Question: Please have a look at the following code
'''
#pragma once
using namespace System::ComponentModel;
using namespace System::Collections;
using namespace System::Windows::Forms;
using namespace System::Data;
using namespace System::Threading;
/// <summary>
/// Summary for NotifyAlarm
/// </summary>
public ref class NotifyAlarm : public System::Windows::Forms::Form
{
int count;
public:
NotifyAlarm(void)
{
InitializeComponent();
//
//TODO: Add the constructor code here
//
count = 10;
}
protected:
/// <summary>
/// Clean up any resources being used.
/// </summary>
~NotifyAlarm()
{
if (components)
{
delete components;
}
}
private: System::Windows::Forms::Label^ label1;
protected:
private: System::Windows::Forms::Label^ secondsLabel;
private: System::Windows::Forms::Label^ label2;
private: System::Windows::Forms::Button^ sendNowBtn;
private: System::Windows::Forms::Button^ cancelBtn;
private: System::Windows::Forms::Timer^ timer1;
private: System::ComponentModel::IContainer^ components;
private:
/// <summary>
/// Required designer variable.
/// </summary>
#pragma region Windows Form Designer generated code
/// <summary>
/// Required method for Designer support - do not modify
/// the contents of this method with the code editor.
/// </summary>
void InitializeComponent(void)
{
this->components = (gcnew System::ComponentModel::Container());
this->label1 = (gcnew System::Windows::Forms::Label());
this->secondsLabel = (gcnew System::Windows::Forms::Label());
this->label2 = (gcnew System::Windows::Forms::Label());
this->sendNowBtn = (gcnew System::Windows::Forms::Button());
this->cancelBtn = (gcnew System::Windows::Forms::Button());
this->timer1 = (gcnew System::Windows::Forms::Timer(this->components));
this->SuspendLayout();
//
// label1
//
this->label1->AutoSize = true;
this->label1->Font = (gcnew System::Drawing::Font(L"Microsoft Sans Serif", 12, System::Drawing::FontStyle::Regular, System::Drawing::GraphicsUnit::Point,
static_cast<System::Byte>(0)));
this->label1->Location = System::Drawing::Point(13, 27);
this->label1->Name = L"label1";
this->label1->Size = System::Drawing::Size(405, 20);
this->label1->TabIndex = 0;
this->label1->Text = L"Intruder Detected. An Email and SMS will be sent within ";
//
// secondsLabel
//
this->secondsLabel->AutoSize = true;
this->secondsLabel->Font = (gcnew System::Drawing::Font(L"Microsoft Sans Serif", 12, System::Drawing::FontStyle::Regular, System::Drawing::GraphicsUnit::Point,
static_cast<System::Byte>(0)));
this->secondsLabel->ForeColor = System::Drawing::Color::Red;
this->secondsLabel->Location = System::Drawing::Point(408, 27);
this->secondsLabel->Name = L"secondsLabel";
this->secondsLabel->Size = System::Drawing::Size(51, 20);
this->secondsLabel->TabIndex = 1;
this->secondsLabel->Text = L"label2";
//
// label2
//
this->label2->AutoSize = true;
this->label2->Font = (gcnew System::Drawing::Font(L"Microsoft Sans Serif", 12, System::Drawing::FontStyle::Regular, System::Drawing::GraphicsUnit::Point,
static_cast<System::Byte>(0)));
this->label2->Location = System::Drawing::Point(465, 27);
this->label2->Name = L"label2";
this->label2->Size = System::Drawing::Size(69, 20);
this->label2->TabIndex = 2;
this->label2->Text = L"seconds";
//
// sendNowBtn
//
this->sendNowBtn->Location = System::Drawing::Point(370, 70);
this->sendNowBtn->Name = L"sendNowBtn";
this->sendNowBtn->Size = System::Drawing::Size(75, 23);
this->sendNowBtn->TabIndex = 3;
this->sendNowBtn->Text = L"Send Now";
this->sendNowBtn->UseVisualStyleBackColor = true;
this->sendNowBtn->Click += gcnew System::EventHandler(this, &NotifyAlarm::sendNowBtn_Click);
//
// cancelBtn
//
this->cancelBtn->Location = System::Drawing::Point(469, 70);
this->cancelBtn->Name = L"cancelBtn";
this->cancelBtn->Size = System::Drawing::Size(75, 23);
this->cancelBtn->TabIndex = 4;
this->cancelBtn->Text = L"Cancel";
this->cancelBtn->UseVisualStyleBackColor = true;
this->cancelBtn->Click += gcnew System::EventHandler(this, &NotifyAlarm::cancelBtn_Click);
//
// timer1
//
this->timer1->Enabled = true;
this->timer1->Interval = 1000;
this->timer1->Tick += gcnew System::EventHandler(this, &NotifyAlarm::timer1_Tick);
//
// NotifyAlarm
//
this->AutoScaleDimensions = System::Drawing::SizeF(6, 13);
this->AutoScaleMode = System::Windows::Forms::AutoScaleMode::Font;
this->ClientSize = System::Drawing::Size(566, 105);
this->Controls->Add(this->cancelBtn);
this->Controls->Add(this->sendNowBtn);
this->Controls->Add(this->label2);
this->Controls->Add(this->secondsLabel);
this->Controls->Add(this->label1);
this->Name = L"NotifyAlarm";
this->Text = L"NotifyAlarm";
this->ResumeLayout(false);
this->PerformLayout();
}
#pragma endregion
private: System::Void timer1_Tick(System::Object^ sender, System::EventArgs^ e)
{
count--;
if(count>0 || count==0)
{
secondsLabel->Text = ""+count;
}
else
{
//code removed
}
}
private: System::Void sendNowBtn_Click(System::Object^ sender, System::EventArgs^ e)
{
timer1->Stop();
//code removed
}
public: System::Void showGUI()
{
this->Show();
}
};
'''
This is a kind of a Notification box which I am trying to open in a new thared. The reason is, the default thread is already overloaded. This is how I call this from another thread
'''
na = gcnew NotifyAlarm();
Thread ^alertThread = gcnew Thread(gcnew System::Threading::ThreadStart(na,&NotifyAlarm::showGUI));
alertThread->Start();
'''
Unfortunately when I am running this thread, I get the following error

This occurred when the code reaches here
'''
if(count>0 || count==0)
{
secondsLabel->Text = ""+count;
}
'''
As you can see I am trying to update the Label in there.
So, how can I make this GUI form run in another thread without having these errors?
PS: I am not coming from .NET culture, instead I am coming from Java and C++.
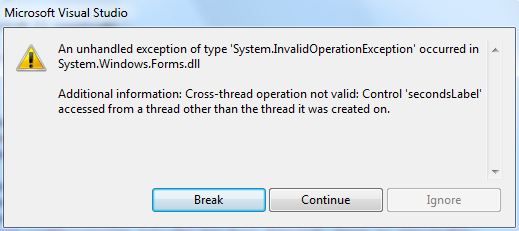
Answer: You should use 'BeginInvoke' to synchonize (dispatch) the call to the UI-thread:
'''
delegate void UpdateTextDelegate(int count);
private: void DoUpdateText(int count)
{
ISynchronizeInvoke^ i = this;
if (i->InvokeRequired)
{
UpdateTextDelegate^ tempDelegate =
gcnew UpdateTextDelegate(this, &Form1::DoUpdateText);
cli::array<System::Object^>^ args = gcnew cli::array<System::Object^>(1);
args[0] = count;
i->BeginInvoke(tempDelegate, args);
return;
}
secondsLabel->Text = count.ToString();
}
'''
Then you can call the 'DoUpdateText' method from within an other thread.